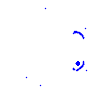
Particle: pion